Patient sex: M
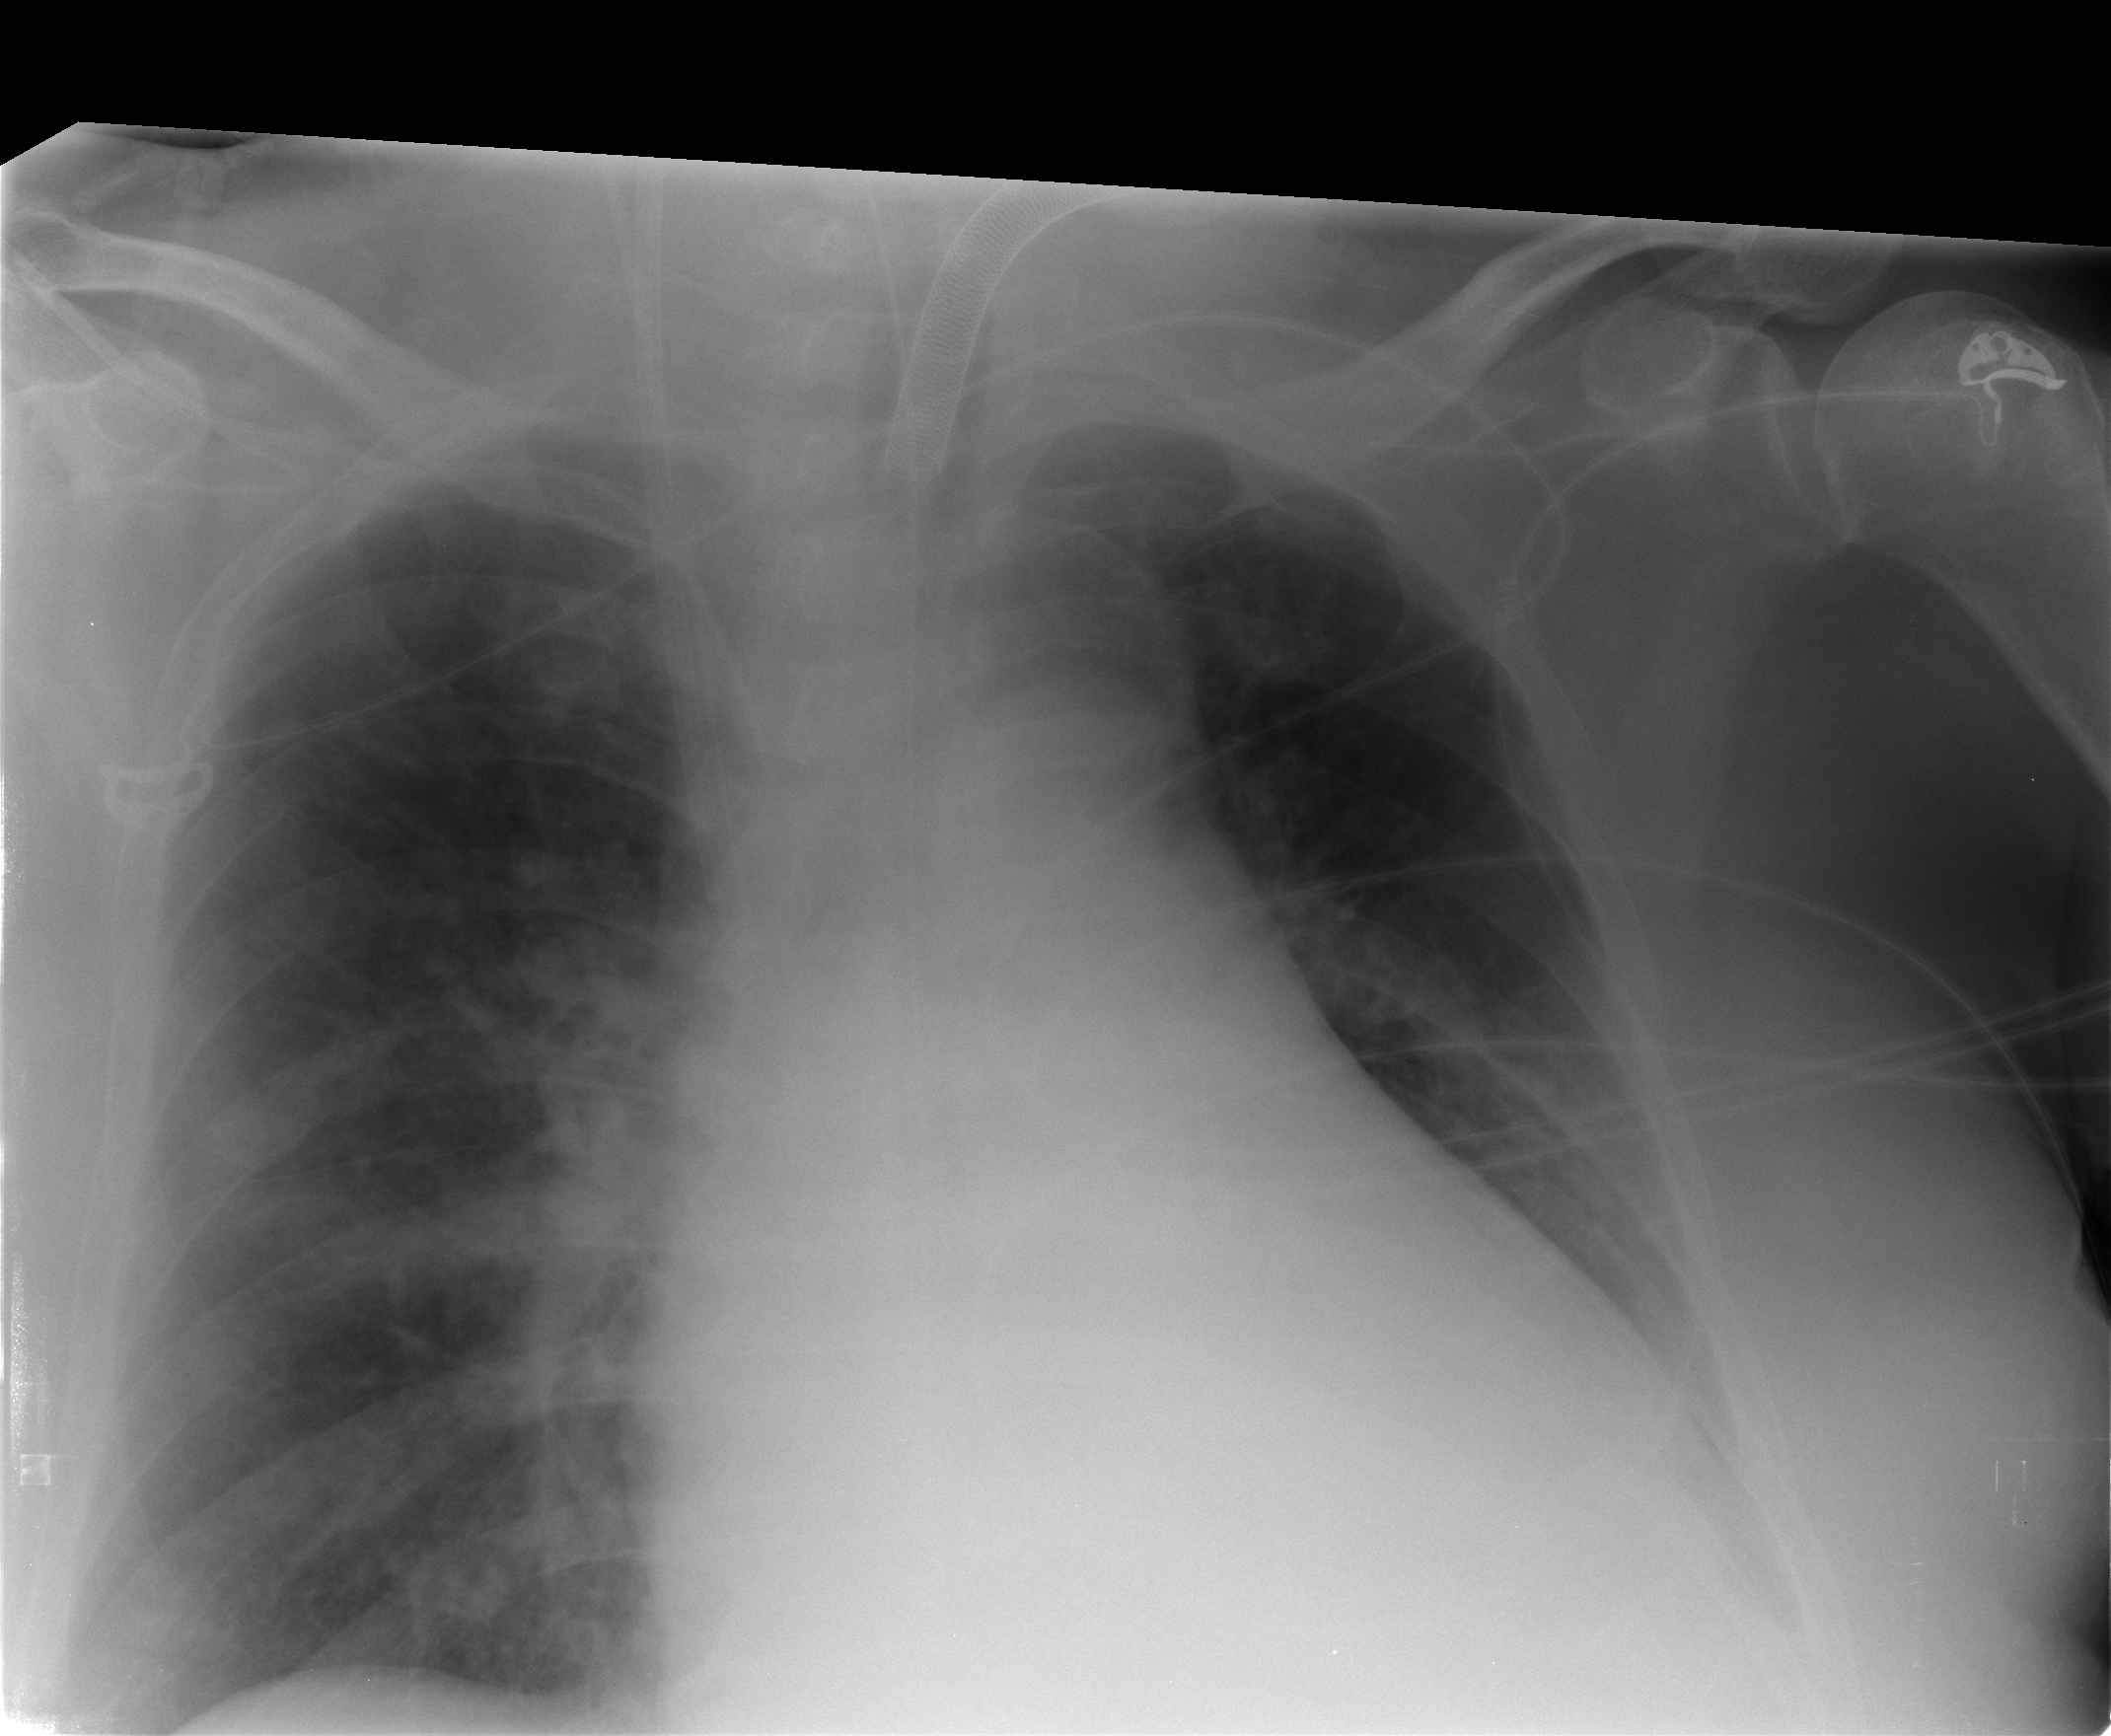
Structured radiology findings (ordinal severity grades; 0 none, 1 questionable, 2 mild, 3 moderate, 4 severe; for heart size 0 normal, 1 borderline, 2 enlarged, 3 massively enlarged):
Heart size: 3
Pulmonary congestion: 2
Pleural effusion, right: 0
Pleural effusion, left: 1
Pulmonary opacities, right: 0
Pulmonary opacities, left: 0
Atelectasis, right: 1
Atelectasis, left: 1